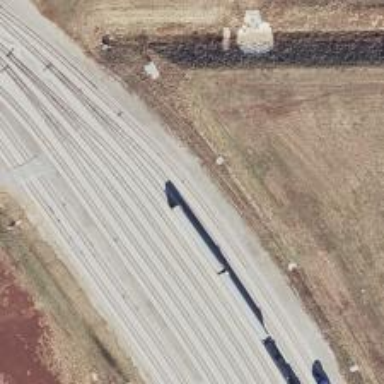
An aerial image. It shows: Rail spur service.